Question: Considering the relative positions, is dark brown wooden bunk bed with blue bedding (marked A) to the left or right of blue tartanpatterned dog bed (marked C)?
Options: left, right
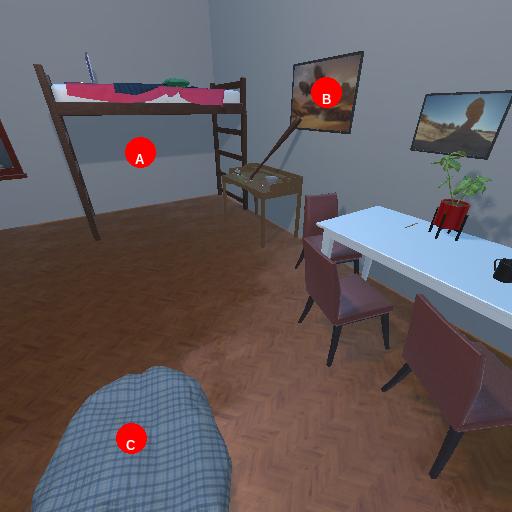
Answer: left